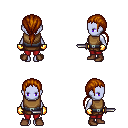
a pixel art fantasy rpg character, female body template, dark elf, purple skin, leather chest armor, red pants, brunette ponytail hairstyle, gold gloves, brown shoes, dagger, four views (front, back, left, right), 2x2 character sprite sheet, small pixel art, hard edges, no anti-aliasing